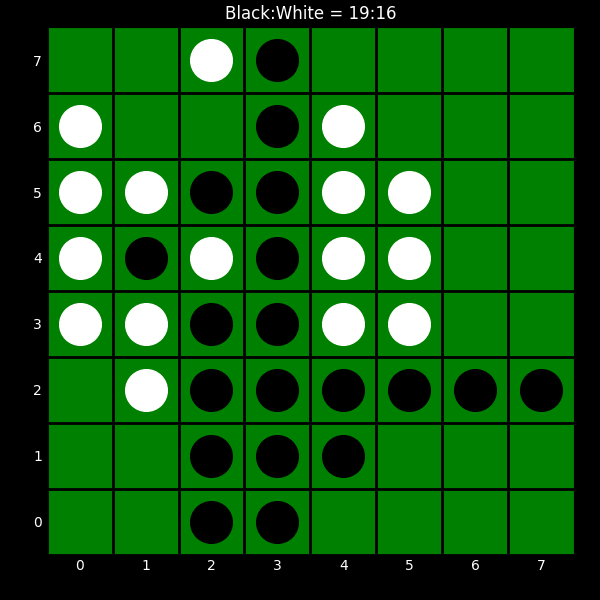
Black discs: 19
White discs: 16